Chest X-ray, PA view. Patient: 49 years old, sex M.
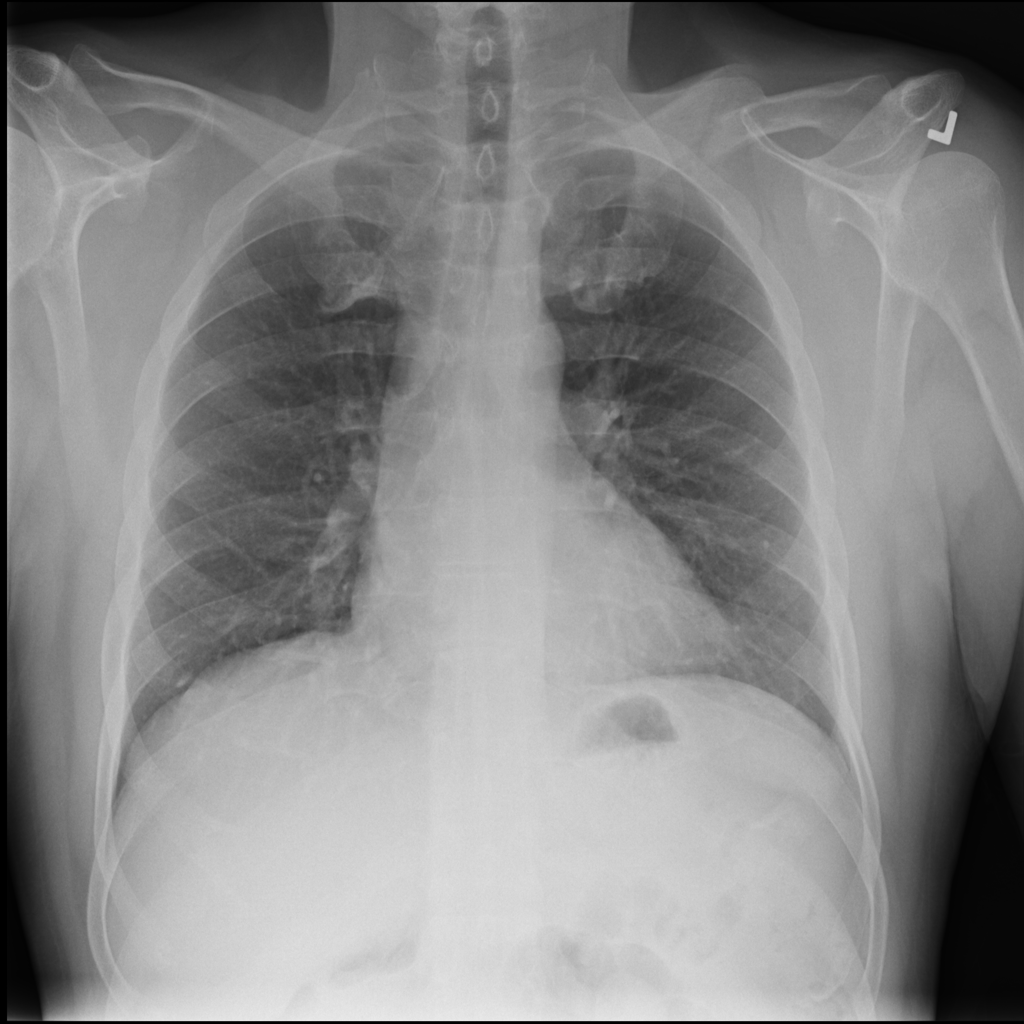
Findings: No Finding